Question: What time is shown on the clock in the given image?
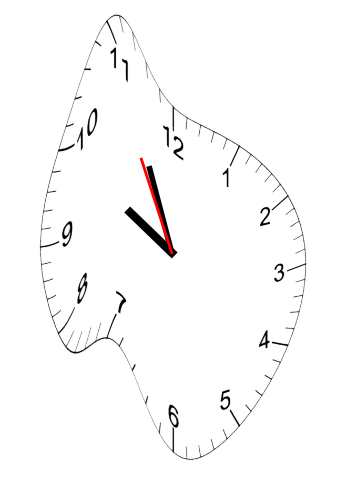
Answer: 09:55:55